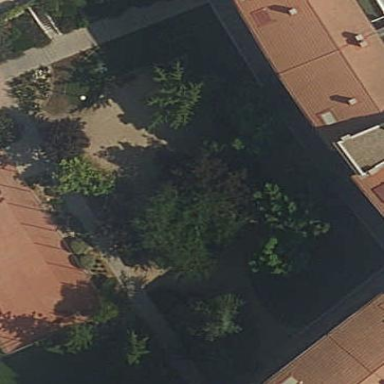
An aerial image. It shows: Garden area designated for leisure land.